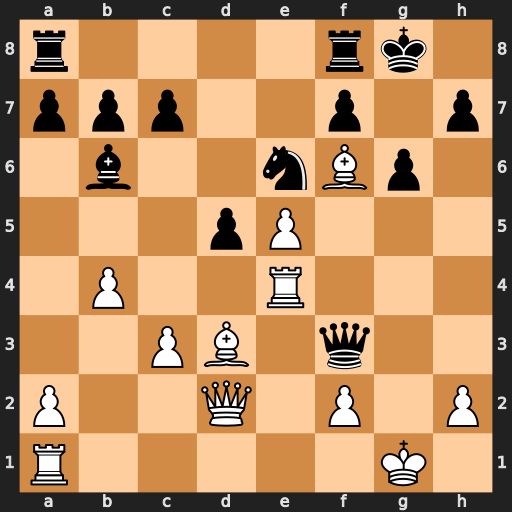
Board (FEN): r4rk1/ppp2p1p/1b2nBp1/3pP3/1P2R3/2PB1q2/P2Q1P1P/R5K1
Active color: w
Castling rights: -
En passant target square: -
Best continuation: Rh4 Qxf2+ Qxf2 Bxf2+ Kxf2